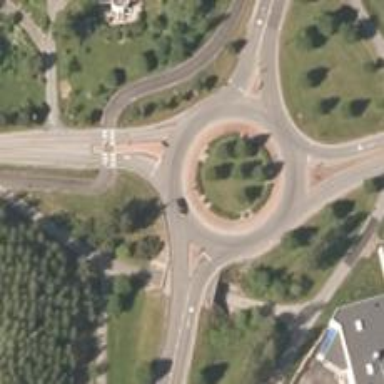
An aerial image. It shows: Primary highway with asphalt surface leading to roundabout.